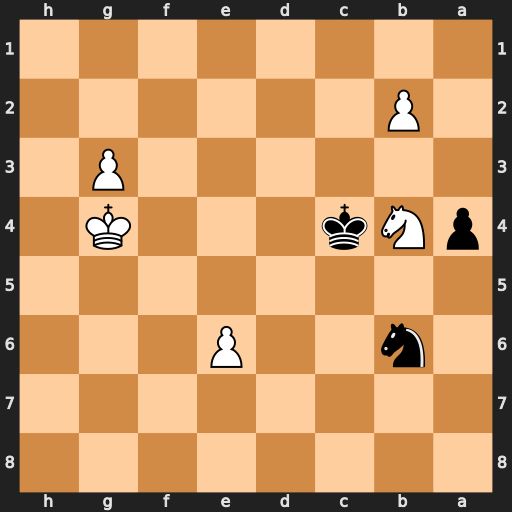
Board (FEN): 8/8/1n2P3/8/pNk3K1/6P1/1P6/8
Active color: b
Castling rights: -
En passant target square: -
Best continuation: Kxb4 e7 Nd5